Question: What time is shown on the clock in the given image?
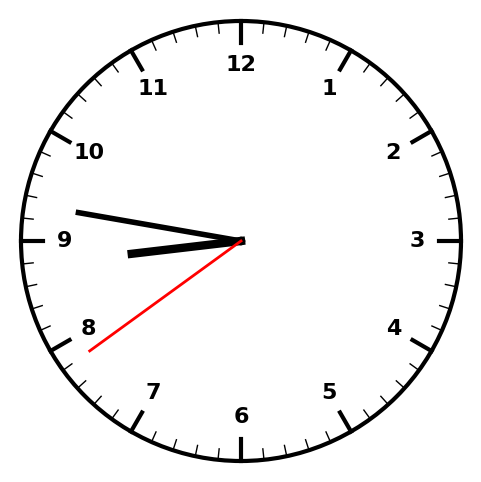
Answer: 08:46:39